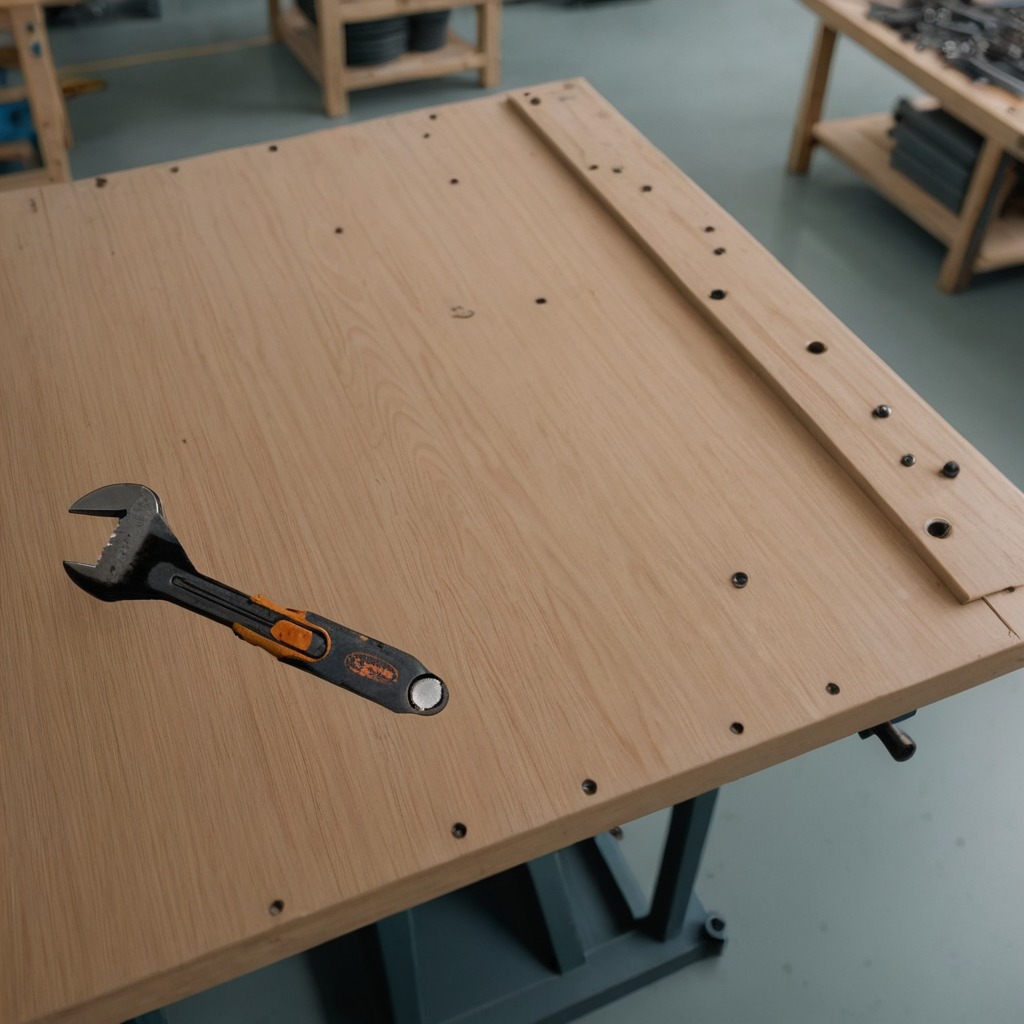
An wrench lies on a workbench inside a coastal fishing gear workshop.